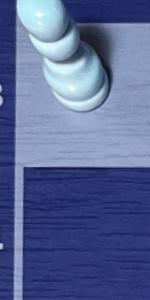
Label: Empty